Question: I'm new to jqgrid and I found out that there are four ways to implement a search in jqgrid:
'''
a toolbar searching
a custom searching
a single field searching
a more complex approach involving many fields and conditions - advanced searching
'''
I'd like to know if it's possible to implement a "google style" of universal search where you would only have one text field for search query. If I would write something to that field, it would try to search from all the data in the grid.
: I would like to fetch all the data once and use the search for that local data set.
See attached picture.

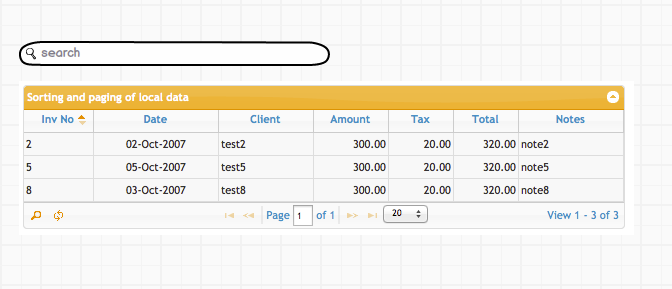
Answer: There are many ways to implement such requirement. I prepared two demos which demonstrates one from the possible solution: <URL>.
First of all I add input box with the button to the top toolbar of the grid. I use 'toolbar: [true, "top"]' to add an empty toolbar on the top of the grid. Then I use the following code
'''
$('#t_' + $.jgrid.jqID($grid[0].id))
.append($("<div><label for="globalSearchText">Global search in grid for:&nbsp;" +
"</label><input id="globalSearchText" type="text"></input>&nbsp;" +
"<button id="globalSearch" type="button">Search</button></div>"));
'''
to fill the toolbar with the HTML fragment
'''
<div>
<label for="globalSearchText">Global search in grid for:&nbsp;</label>
<input id="globalSearchText" type="text">&nbsp;
<button id="globalSearch" type="button">Search</button>
</div>
'''
To start searching I used the following JavaScript code
'''
$("#globalSearchText").keypress(function (e) {
var key = e.charCode || e.keyCode || 0;
if (key === $.ui.keyCode.ENTER) { // 13
$("#globalSearch").click();
}
});
$("#globalSearch").button({
icons: { primary: "ui-icon-search" },
text: false
}).click(function () {
var rules = [], i, cm, postData = $grid.jqGrid("getGridParam", "postData"),
colModel = $grid.jqGrid("getGridParam", "colModel"),
searchText = $("#globalSearchText").val(),
l = colModel.length;
for (i = 0; i < l; i++) {
cm = colModel[i];
if (cm.search !== false && (cm.stype === undefined || cm.stype === "text")) {
rules.push({
field: cm.name,
op: "cn",
data: searchText
});
}
}
postData.filters = JSON.stringify({
groupOp: "OR",
rules: rules
});
$grid.jqGrid("setGridParam", { search: true });
$grid.trigger("reloadGrid", [{page: 1, current: true}]);
return false;
});
'''
where '$grid' is the grid where we start searching ('var $grid = $("#list");').
To improve a little the visibility of the elements in the top toolbar I used such simple additional CSS
'''
.ui-jqgrid .ui-userdata { height: auto; }
.ui-jqgrid .ui-userdata div { margin: .1em .5em .2em;}
.ui-jqgrid .ui-userdata div>* { vertical-align: middle; }
'''
The results looks like on the picture below

<URL> uses higlighting plugin to improve visibility of the grid so that the user sees immediately where in the row the searched field are found:

One can sees that during creating of searching filter I skipped columns which have 'search: false' property (like '"note"' column) and the columns having 'stype: "select"'. I used '"cn"' (contains) filter in all columns.